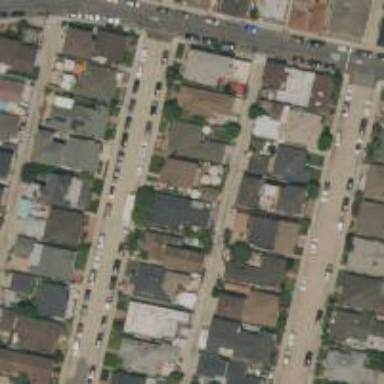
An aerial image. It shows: Alley classified as service road.